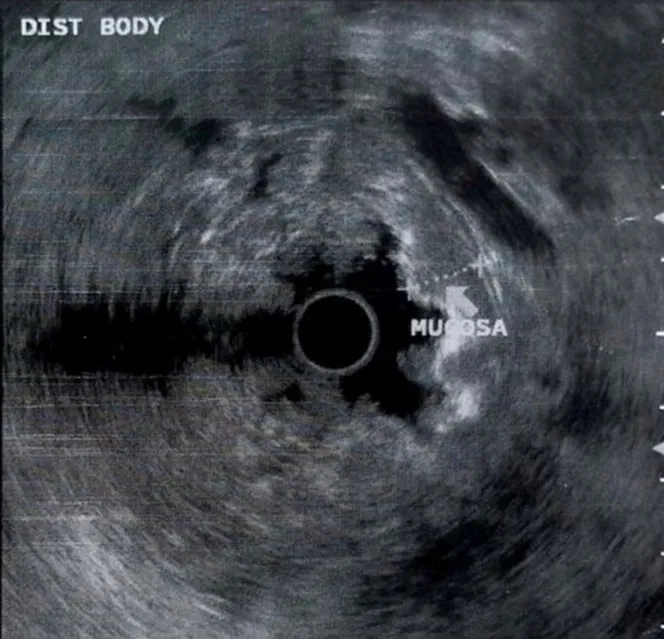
Endoscopic ultrasound from the distal body of the stomach.
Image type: radiology (ultrasound)